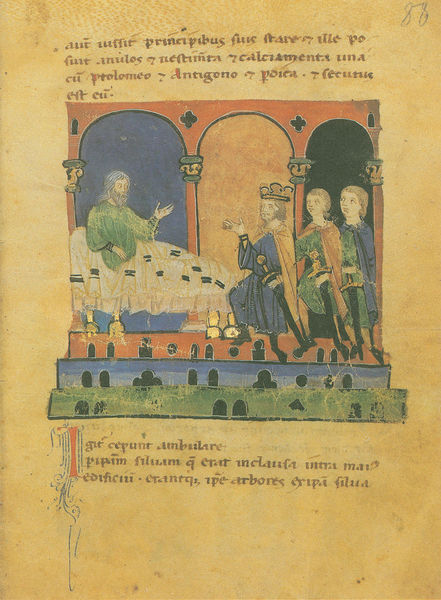
Titel: Alexanderroman
Institution: Leipzig, Stadtbibliothek
Schlagwörter: blau, mann, fenster, männer, nacht, säulen, malerei, krone, schrift, papier, bogen, könig, bett, bögen, buch, seite, schwert, schwerter, text, buchdruck, pergament, jesus, mittelalter, latein, buchmalerei, mitelalter, bauchmalerei